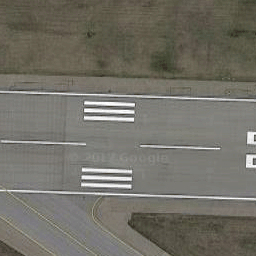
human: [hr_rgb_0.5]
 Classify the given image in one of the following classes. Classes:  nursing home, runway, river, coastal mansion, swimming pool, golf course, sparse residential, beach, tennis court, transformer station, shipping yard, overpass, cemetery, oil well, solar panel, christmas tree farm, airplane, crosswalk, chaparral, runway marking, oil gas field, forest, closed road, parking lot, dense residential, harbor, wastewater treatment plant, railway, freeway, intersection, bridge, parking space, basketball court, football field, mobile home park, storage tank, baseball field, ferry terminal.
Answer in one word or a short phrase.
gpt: runway